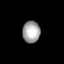
Tissue: lung
Cell type: Epithelial cells
Senescence score: 0.547
Nuclear area (px): 377
Mean DAPI intensity: 162.92